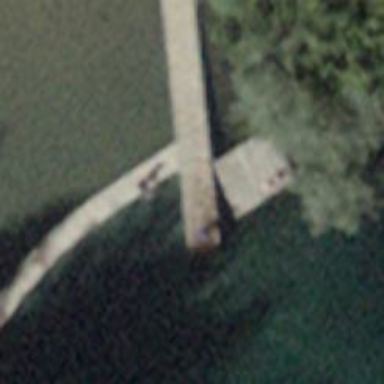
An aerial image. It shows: Man-made pier.